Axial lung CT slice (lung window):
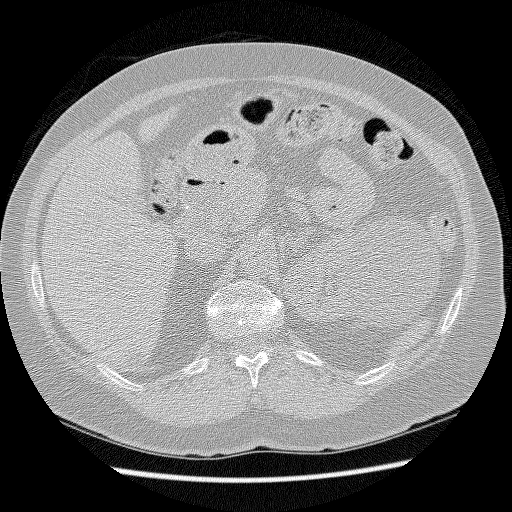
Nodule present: no